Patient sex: M
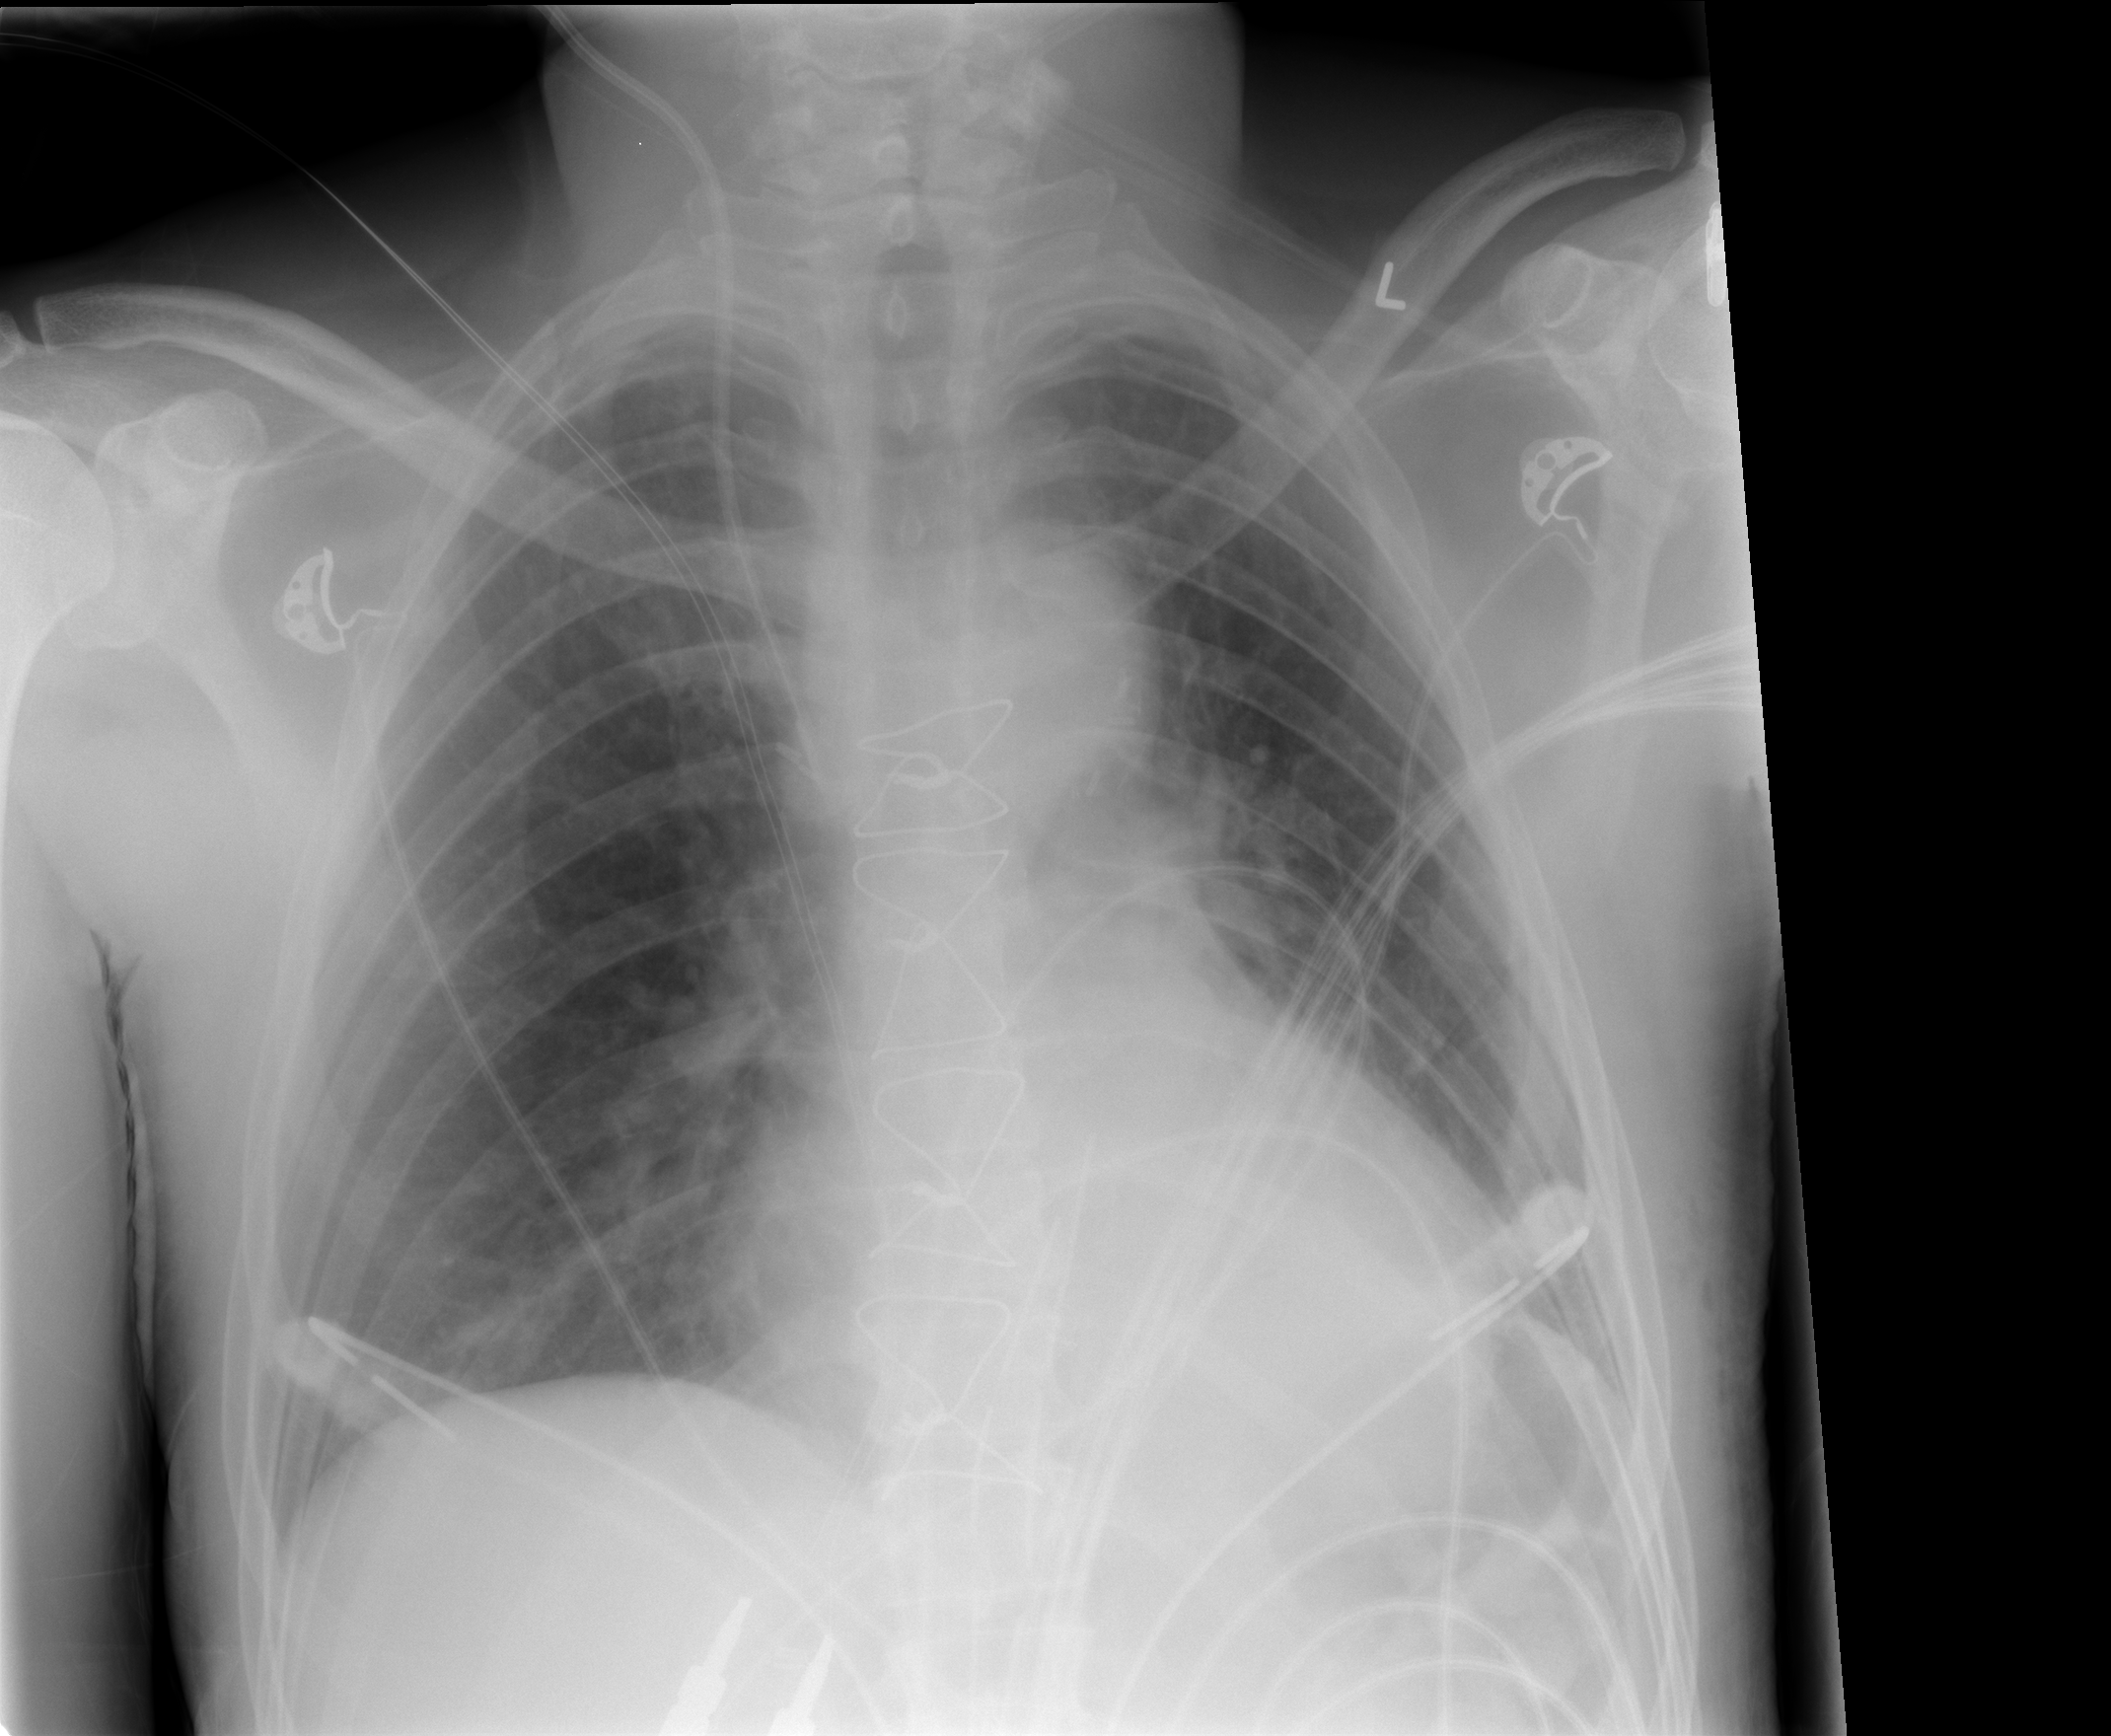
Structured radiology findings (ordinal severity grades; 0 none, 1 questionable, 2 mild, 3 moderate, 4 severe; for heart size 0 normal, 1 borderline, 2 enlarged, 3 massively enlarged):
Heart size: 1
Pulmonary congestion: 1
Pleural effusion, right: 0
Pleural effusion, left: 1
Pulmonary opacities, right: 0
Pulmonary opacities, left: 0
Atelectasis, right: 2
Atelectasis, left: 2